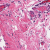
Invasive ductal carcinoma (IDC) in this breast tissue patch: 0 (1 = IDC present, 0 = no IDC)